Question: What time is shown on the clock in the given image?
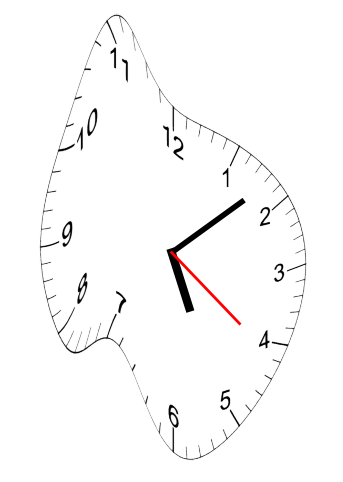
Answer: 05:08:21